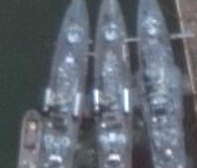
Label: combat